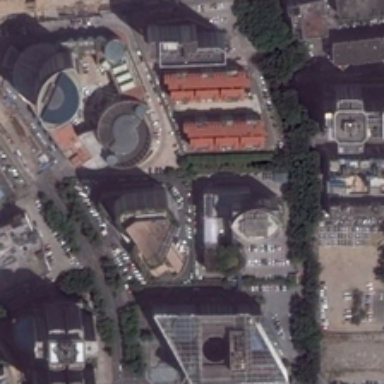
The trade area is divided into four parts by the road .